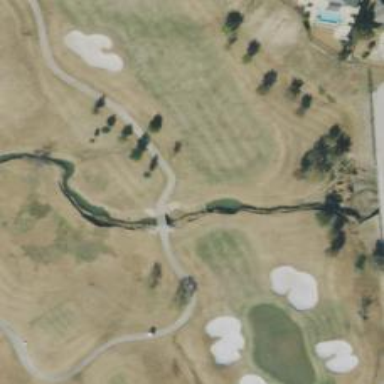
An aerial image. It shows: Water hazard on golf course.